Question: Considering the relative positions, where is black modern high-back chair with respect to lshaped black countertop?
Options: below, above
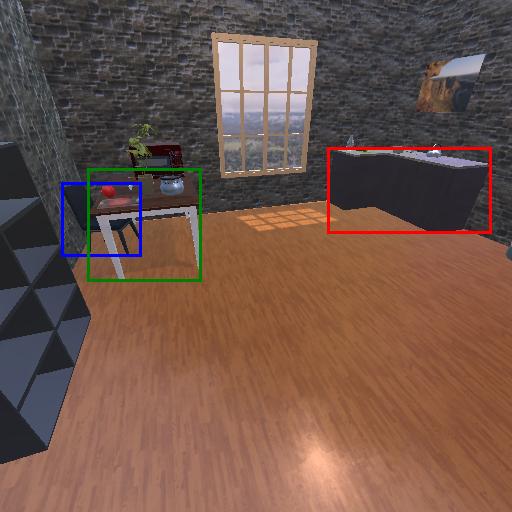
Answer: below